Field crop: tomato
Growth stage: 1
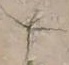
Species: cyperus